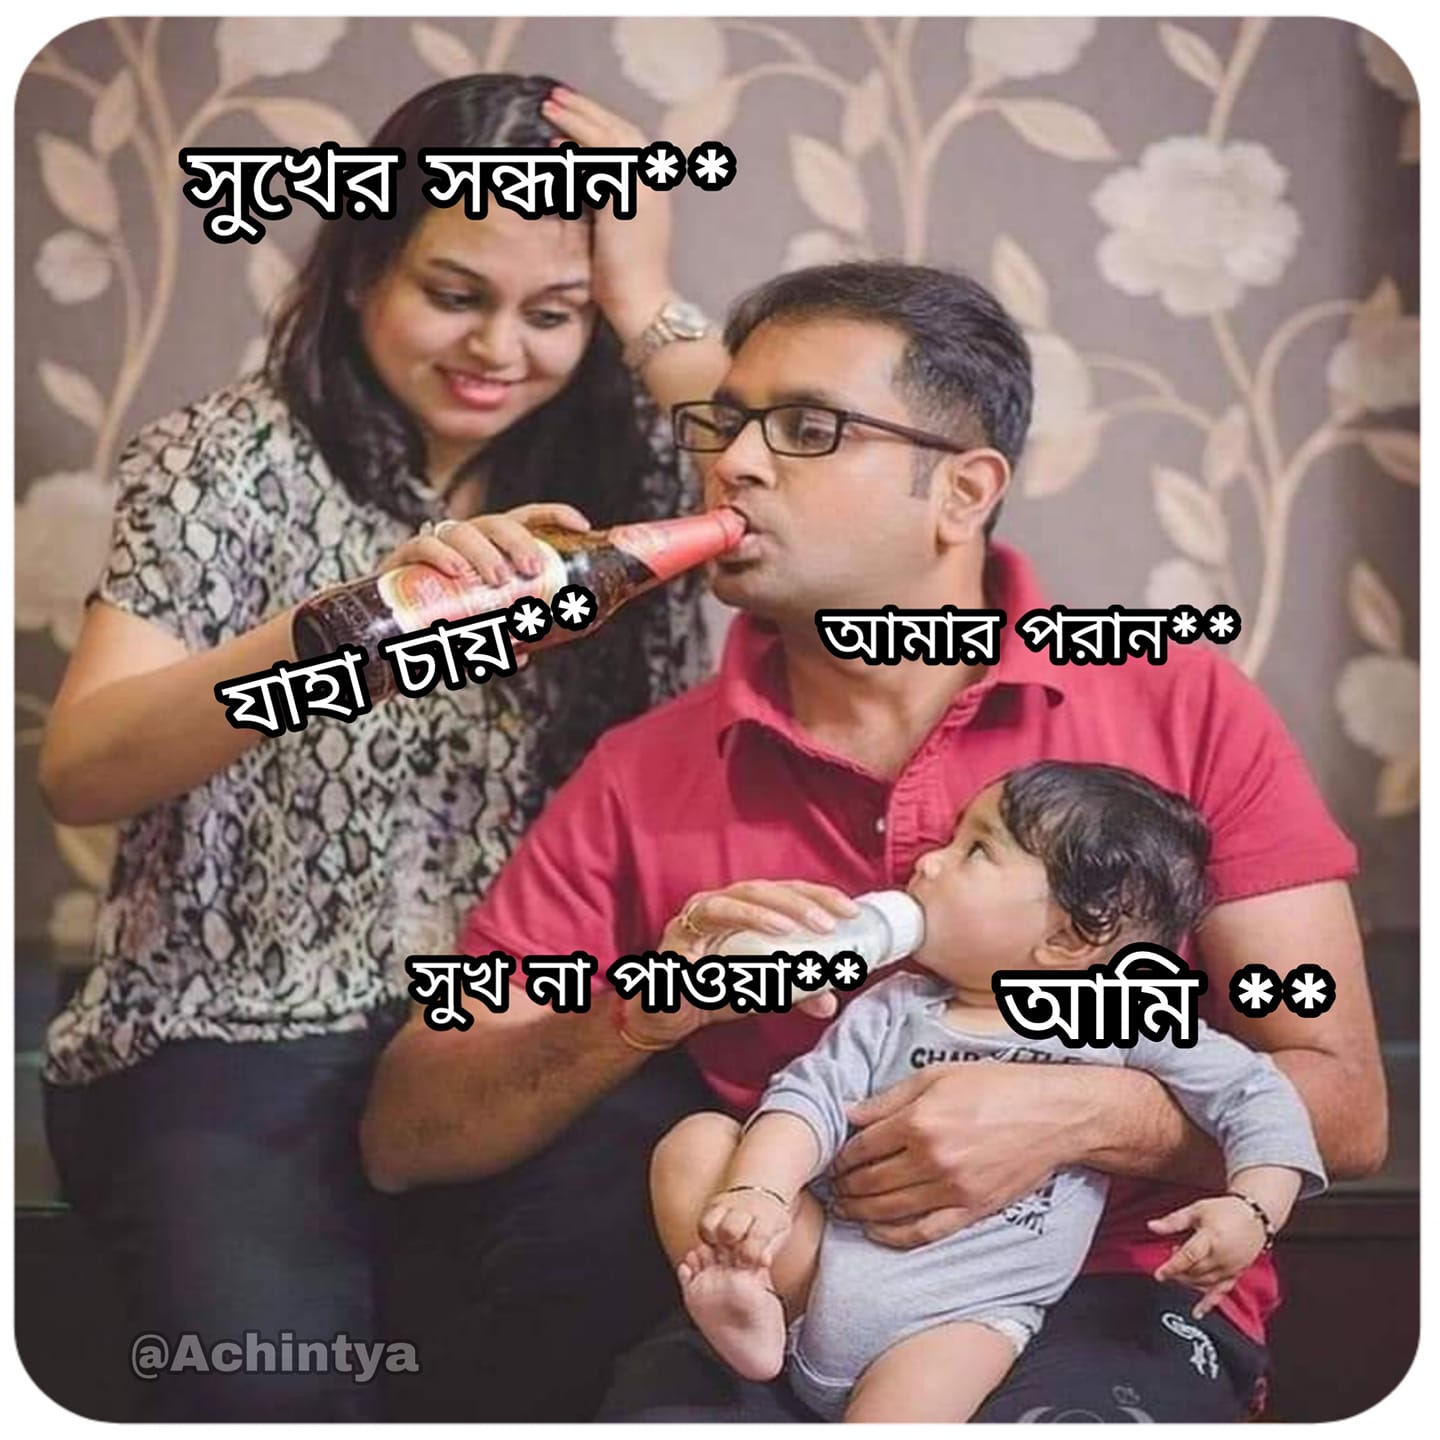
Text: সুখের সন্ধান** যাহা চায়** আমার পরান** সুখ না পাওয়া** আমি **
Label: Non Hate